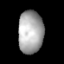
Tissue: lung
Cell type: Epithelial cells
Senescence score: 0.5922
Nuclear area (px): 1047
Mean DAPI intensity: 168.234